Question: I am new to databases and have been learning about the normal forms / database practices over the past two days. I have created the following mock-up table for aircraft inspection data, but I am not sure if it is in the second normal form. Inspection ID is the primary key, but the only info that is really dependent on the Inspection ID is the Date. Technical Order is a guideline that a mechanic follows for an aircraft inspection, but it doesn't affect the Inspection ID in any way. Inspector Name is also not dependent on Inspection ID.
Would this table break 2NF if two columns are not dependent on the primary key?
The table is below:

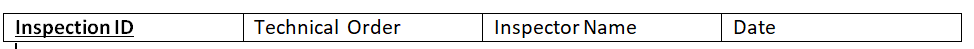
Answer: Your table has a primary key that is a single column and no other unique keys (or so it looks), so it is automatically in second normal form, because there is no (non-empty) of the primary key.
The rest of my answer deals with the question whether the table satisfies the or not (thanks for pointing that out, philipxy).
---
There does not have to be any logical dependency between the primary key and the data. In fact, primary keys are often artificially generated numbers.
The point is that no field should depend on any field the primary key.
For example, if the 'Inspector Name' in your example would always be the same for a 'Technical Order', the table would be in second normal form. In that case, you would create a second table where 'Technical Order' is the primary key and 'Inspector Name' would be a field. Your original table would then only contain 'Technical Order' as a to that second table.
Normalizing your data model in this way avoids redundancy, which reduces storage space and automatically reduces the danger of inconsistency (now it cannot happen that there are two rows with the same 'Technical Order', but a different 'Inspector Name'.
To tell if a table is normalized or not, you have to know the semantics of the data.